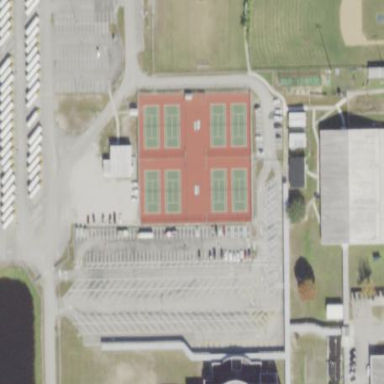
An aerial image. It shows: Tennis court on pitch.